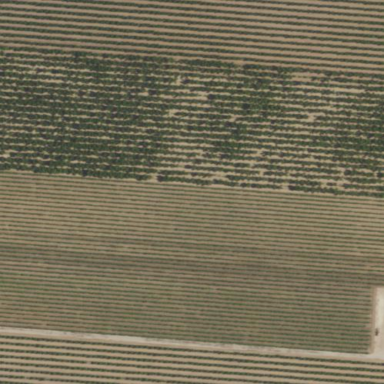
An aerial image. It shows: Vineyard with grape crops.